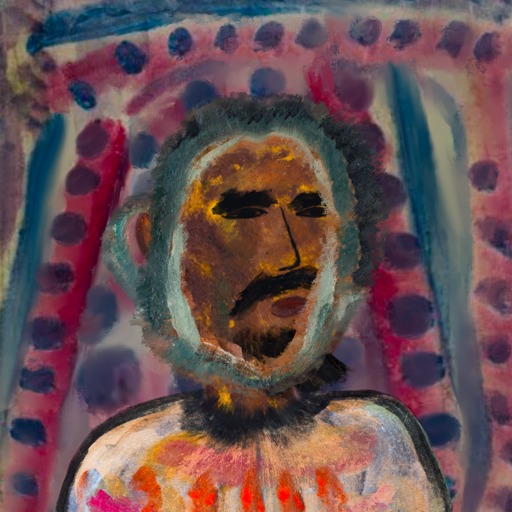
Background: HillGirl, Head And Neck Side: Comrade, Face Side: Mosgoul, Bust: Childish, Hair Side: Boggyland, Head Accessory: Blank, Second Necklace: Blank, Necklace: Blank, Baby: Blank